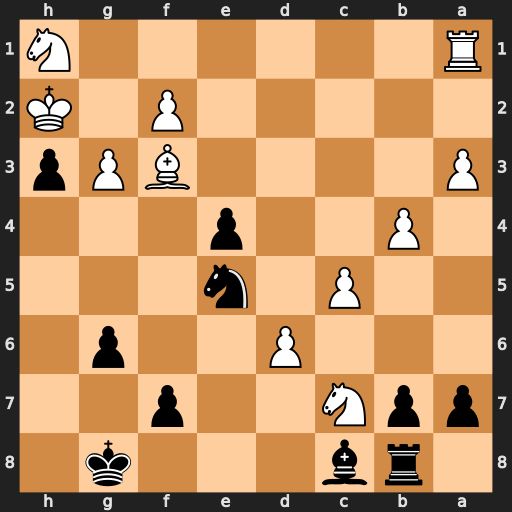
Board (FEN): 1rb3k1/ppN2p2/3P2p1/2P1n3/1P2p3/P4BPp/5P1K/R6N
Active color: b
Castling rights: -
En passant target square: -
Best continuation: Nxf3#